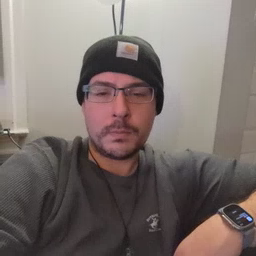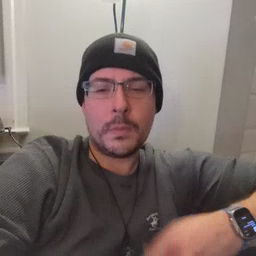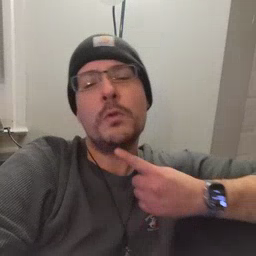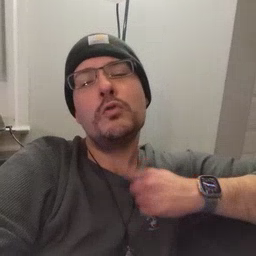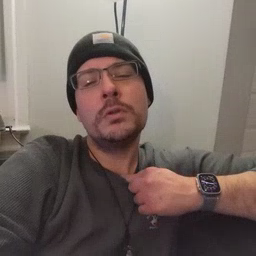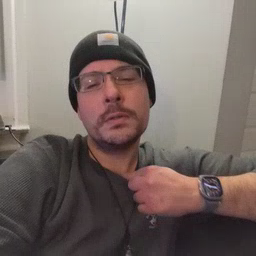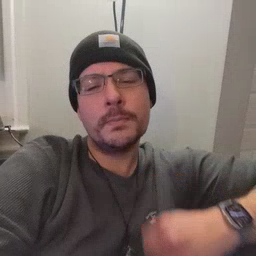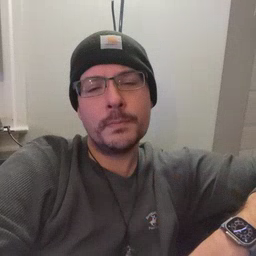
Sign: thirsty